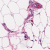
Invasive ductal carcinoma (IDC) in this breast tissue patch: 0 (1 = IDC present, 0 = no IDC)